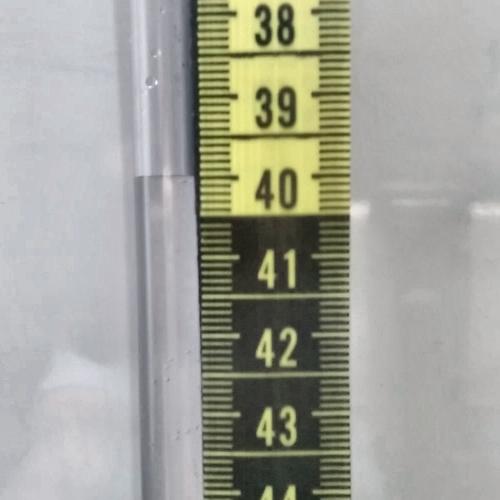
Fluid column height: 40.0 cm